Field crop: tomato
Growth stage: 1
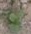
Species: solanum